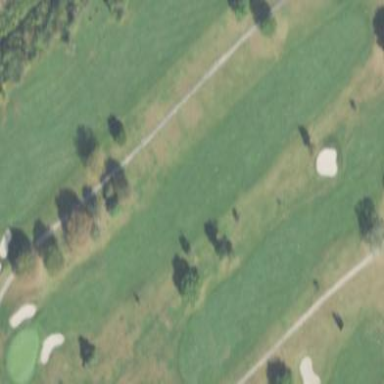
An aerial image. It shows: Golf fairway surrounded by grass.